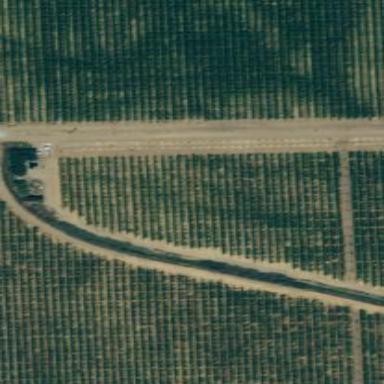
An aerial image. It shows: Orchard.